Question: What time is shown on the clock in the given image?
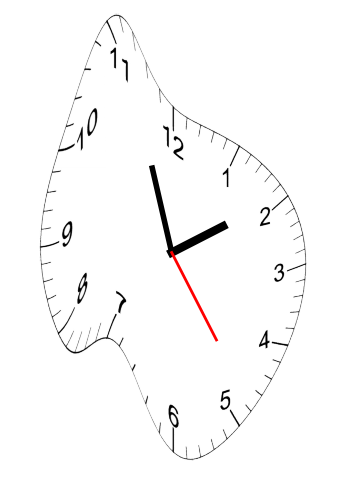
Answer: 01:56:24